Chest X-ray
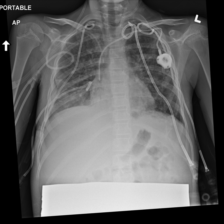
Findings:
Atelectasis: negative
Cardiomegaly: negative
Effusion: positive
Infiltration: positive
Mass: negative
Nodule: negative
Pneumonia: negative
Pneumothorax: positive
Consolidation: negative
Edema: negative
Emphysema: negative
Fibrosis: negative
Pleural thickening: negative
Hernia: negative